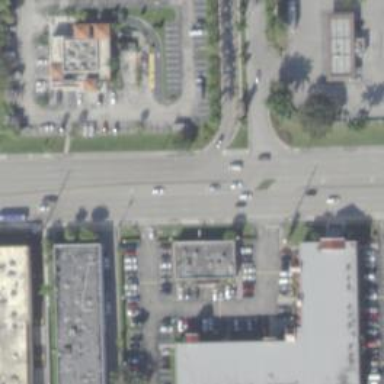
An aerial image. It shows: Asphalt footway with uncontrolled crossing marked by lines.